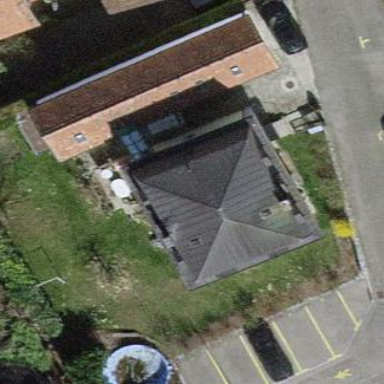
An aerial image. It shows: House with mansard roof shape.